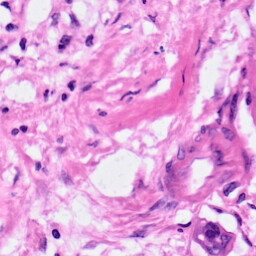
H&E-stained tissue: Pancreatic